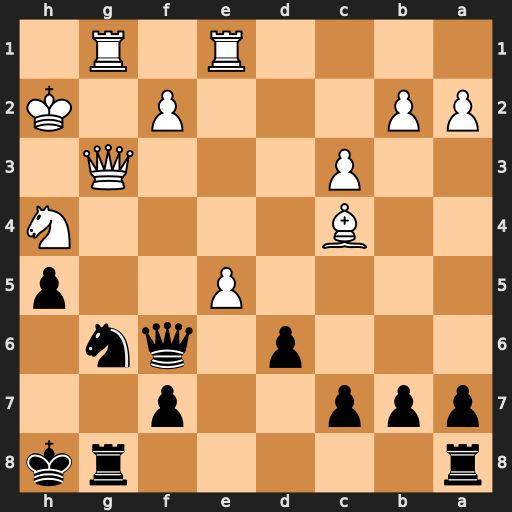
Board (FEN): r5rk/ppp2p2/3p1qn1/4P2p/2B4N/2P3Q1/PP3P1K/4R1R1
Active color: b
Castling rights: -
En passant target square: -
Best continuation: Nxe5 Rxe5 dxe5